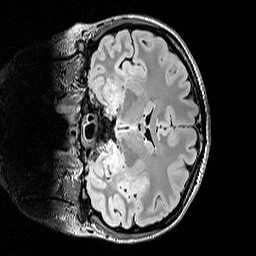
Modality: FLAIR
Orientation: coronal
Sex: female
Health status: ill
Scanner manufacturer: siemens
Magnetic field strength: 3 T
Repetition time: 5 s
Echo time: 0.388 s